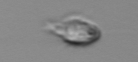
Label: Balanion